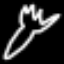
Label: fork